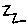
Label: zigzag